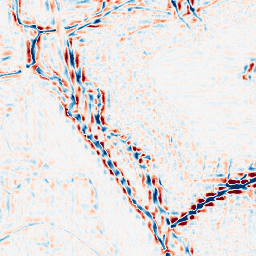
Category: wavelet
Decomposition family: wavelet_reverse_biorthogonal
Decomposition parameters: wavelet: rbio1.3
level: 3
Upsampling method: sinc_hamming
Upsampling parameters: scale: 2
kernel_size: 16
Upsampling scale: 2